Field crop: maize
Growth stage: 2
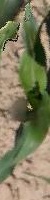
Species: maize